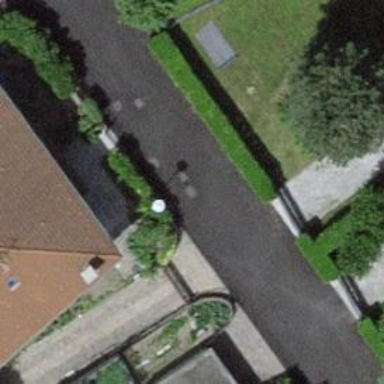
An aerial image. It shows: Gate.